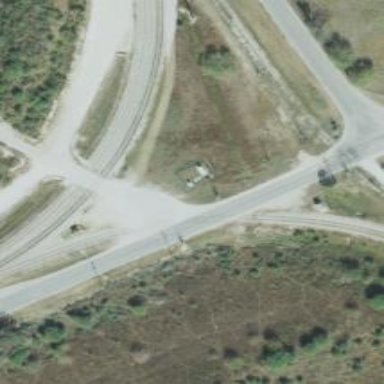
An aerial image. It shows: Level crossing with lights and barriers.